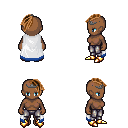
a pixel art fantasy rpg character, female body template, human, dark skin, white trimmed cape, metal pants, brown long mohawk hairstyle, iron tiara, gold boots, four views (front, back, left, right), 2x2 character sprite sheet, small pixel art, hard edges, no anti-aliasing